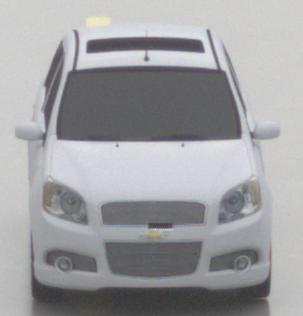
Make: Chevrolet
Model: Aveo 1.2
Detailed model: Aveo
Model produced from: 2008/06
Model produced until: 2011/01
Doors: 3
Color: white
Road condition: wet road
Daytime: midday
Contrast: low contrast